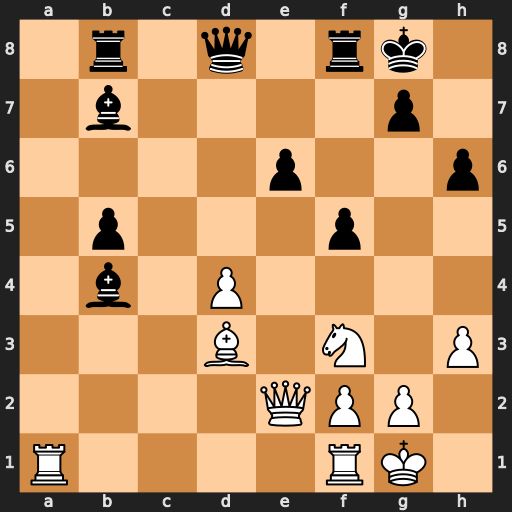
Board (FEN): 1r1q1rk1/1b4p1/4p2p/1p3p2/1b1P4/3B1N1P/4QPP1/R4RK1
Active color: w
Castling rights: -
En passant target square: -
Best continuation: Qxe6+ Kh8 Ne5